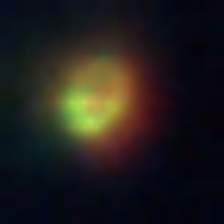
Taxon: NanoPlankton
Group: Other